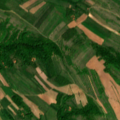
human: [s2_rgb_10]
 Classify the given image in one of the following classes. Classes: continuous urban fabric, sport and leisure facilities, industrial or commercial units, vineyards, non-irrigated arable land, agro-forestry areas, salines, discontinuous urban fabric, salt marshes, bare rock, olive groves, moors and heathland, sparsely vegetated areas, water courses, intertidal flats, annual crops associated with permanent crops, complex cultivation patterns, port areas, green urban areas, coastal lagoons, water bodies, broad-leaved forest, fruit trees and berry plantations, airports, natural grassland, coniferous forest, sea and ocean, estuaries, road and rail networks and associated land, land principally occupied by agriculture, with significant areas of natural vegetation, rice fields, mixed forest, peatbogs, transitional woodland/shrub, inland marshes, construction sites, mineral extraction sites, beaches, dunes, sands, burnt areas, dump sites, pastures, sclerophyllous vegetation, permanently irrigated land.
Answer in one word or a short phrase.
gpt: non-irrigated arable land, land principally occupied by agriculture, with significant areas of natural vegetation, broad-leaved forest